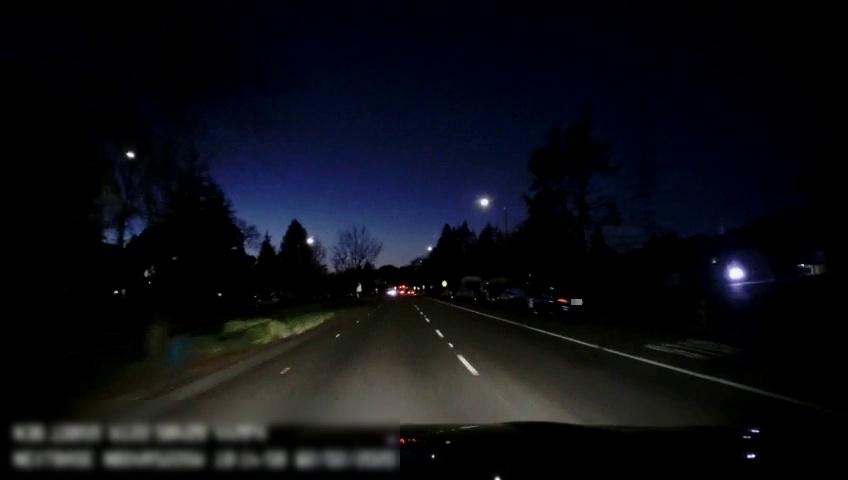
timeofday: Night
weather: Other
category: Drivable Space
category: Drivable Space
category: Vehicles | Van
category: Vehicles | SUV
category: Vehicles | Car
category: Vehicles | Car
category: Lanes | Alternate Lane
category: Lanes | Current Lane
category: Lanes | Current Lane